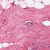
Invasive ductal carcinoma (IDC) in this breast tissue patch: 0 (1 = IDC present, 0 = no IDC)